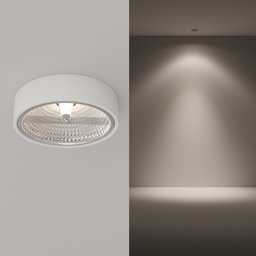
Label: lighting